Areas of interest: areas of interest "Industrial Park"
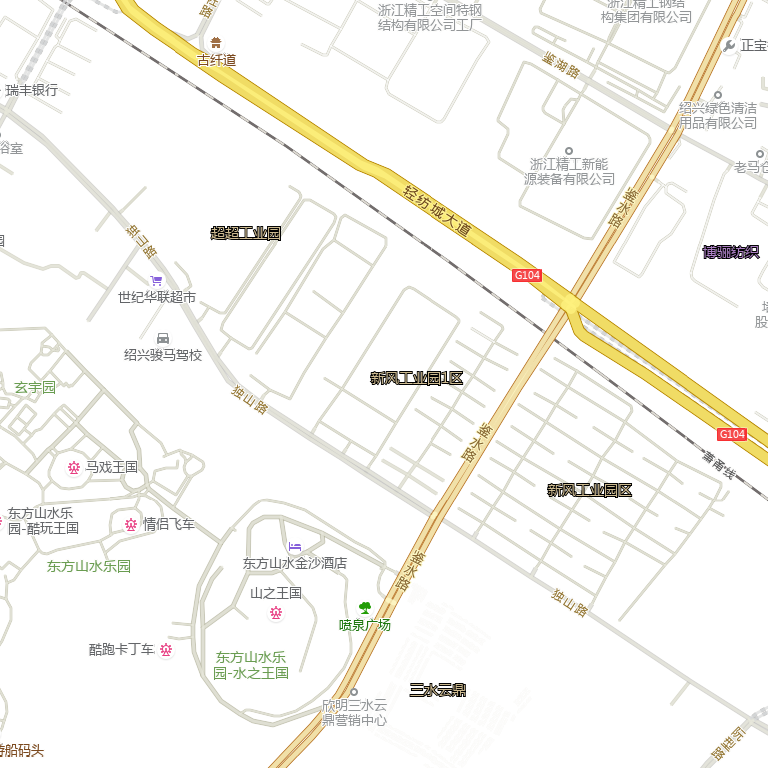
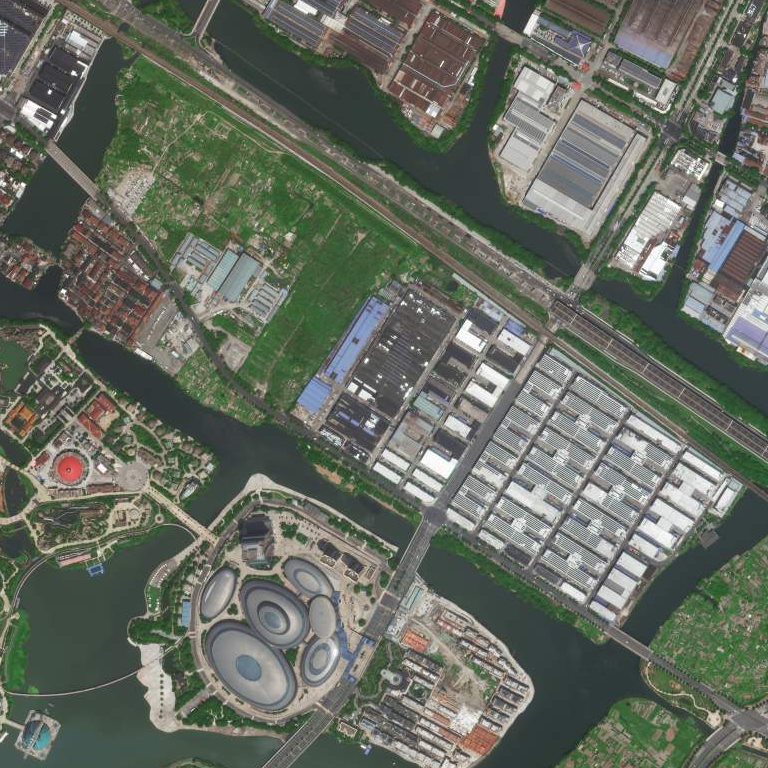